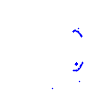
Particle: proton